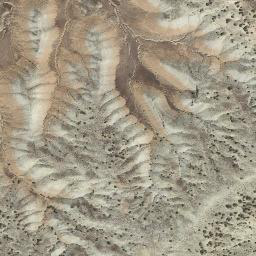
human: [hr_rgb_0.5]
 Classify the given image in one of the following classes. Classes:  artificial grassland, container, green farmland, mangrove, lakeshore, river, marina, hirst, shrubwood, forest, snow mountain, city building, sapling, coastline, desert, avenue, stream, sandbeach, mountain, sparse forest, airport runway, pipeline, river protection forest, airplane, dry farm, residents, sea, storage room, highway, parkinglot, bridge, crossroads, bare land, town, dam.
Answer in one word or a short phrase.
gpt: mountain